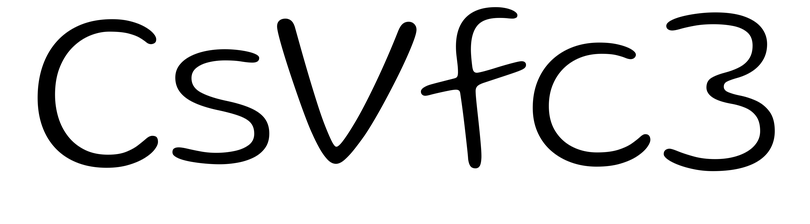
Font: Gluten_ExtraLight